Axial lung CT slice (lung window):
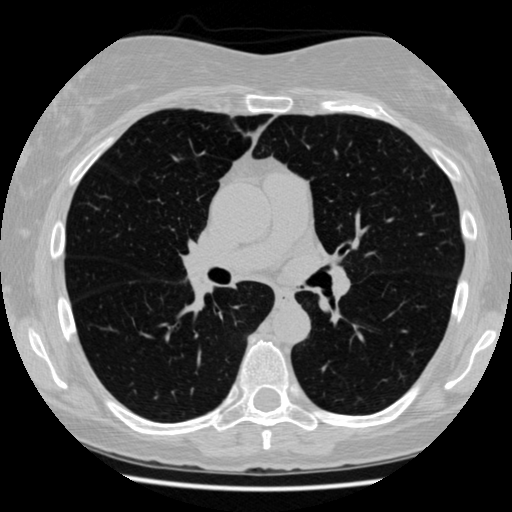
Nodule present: no